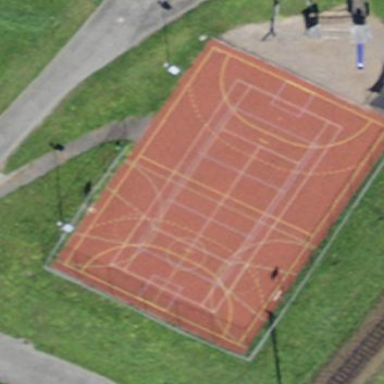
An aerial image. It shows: Multi-sport pitch with tartan surface for leisure activities.